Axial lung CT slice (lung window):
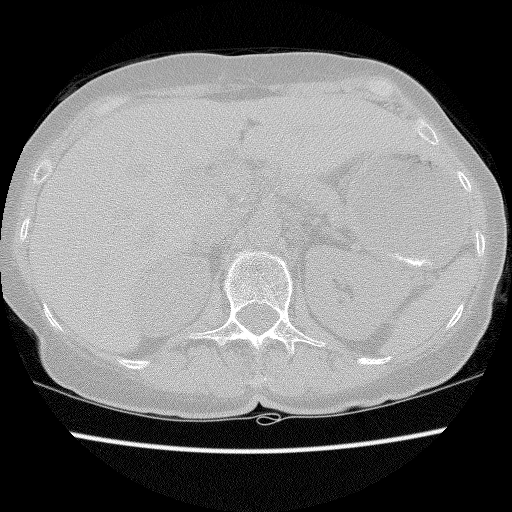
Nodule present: no